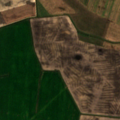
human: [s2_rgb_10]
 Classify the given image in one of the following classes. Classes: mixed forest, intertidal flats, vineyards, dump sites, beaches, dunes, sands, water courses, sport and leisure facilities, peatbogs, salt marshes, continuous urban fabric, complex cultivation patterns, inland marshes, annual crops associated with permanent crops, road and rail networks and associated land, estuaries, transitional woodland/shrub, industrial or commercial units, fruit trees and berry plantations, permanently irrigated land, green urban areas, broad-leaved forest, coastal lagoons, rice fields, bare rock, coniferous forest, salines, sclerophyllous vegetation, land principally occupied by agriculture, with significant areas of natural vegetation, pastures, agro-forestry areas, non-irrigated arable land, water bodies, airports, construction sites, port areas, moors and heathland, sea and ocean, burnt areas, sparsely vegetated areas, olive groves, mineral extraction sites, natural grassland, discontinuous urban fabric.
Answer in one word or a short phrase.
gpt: non-irrigated arable land